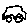
Label: car